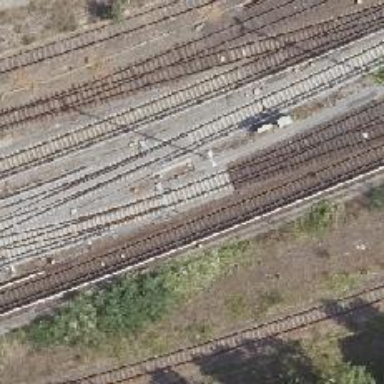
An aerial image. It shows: Light rail electrified railway.